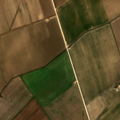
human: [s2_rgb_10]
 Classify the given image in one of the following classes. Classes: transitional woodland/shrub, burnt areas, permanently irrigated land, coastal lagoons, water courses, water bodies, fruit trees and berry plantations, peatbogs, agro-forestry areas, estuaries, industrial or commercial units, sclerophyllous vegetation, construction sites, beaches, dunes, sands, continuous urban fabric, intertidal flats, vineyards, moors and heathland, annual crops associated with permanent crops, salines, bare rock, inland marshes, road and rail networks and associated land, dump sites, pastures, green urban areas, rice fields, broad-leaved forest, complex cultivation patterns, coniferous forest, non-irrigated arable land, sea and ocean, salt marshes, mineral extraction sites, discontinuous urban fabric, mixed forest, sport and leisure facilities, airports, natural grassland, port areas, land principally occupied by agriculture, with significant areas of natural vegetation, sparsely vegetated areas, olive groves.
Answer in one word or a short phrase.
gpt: permanently irrigated land, rice fields